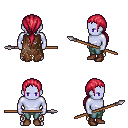
a pixel art fantasy rpg character, male body template, dark elf, purple skin, brown tattered cape, teal pants, ruby red ponytail hairstyle, brown shoes, spear, four views (front, back, left, right), 2x2 character sprite sheet, small pixel art, hard edges, no anti-aliasing